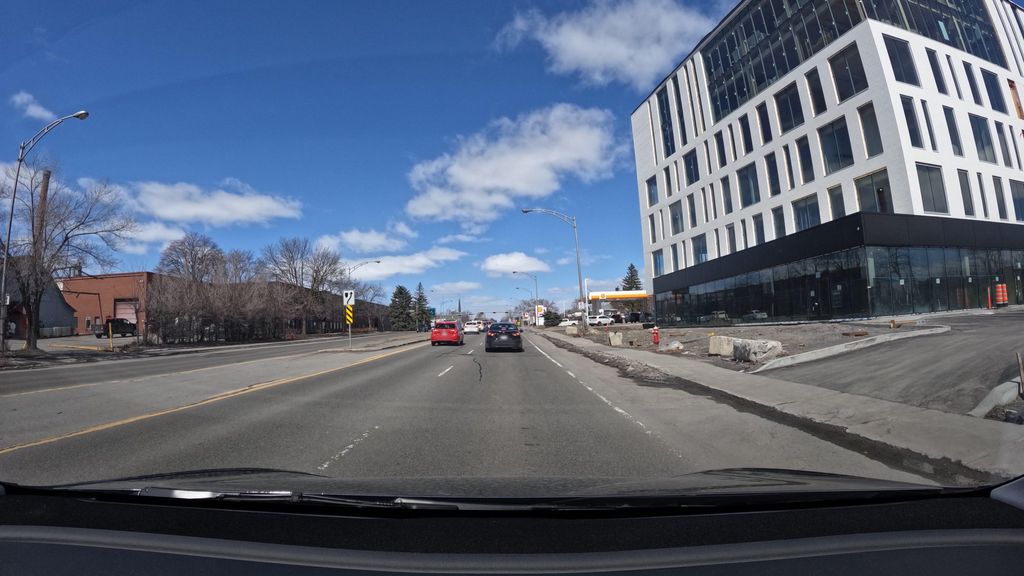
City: montreal